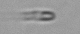
Label: flagellate_morphotype3